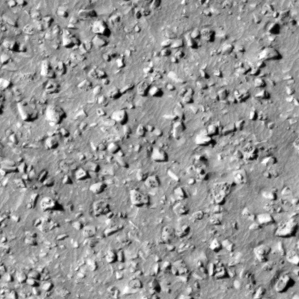
Label: non_frost